Interaction volume radius: 10 \u00c5
Interaction volume height: 15 \u00c5
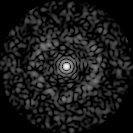
Disorder parameter: 0.8456